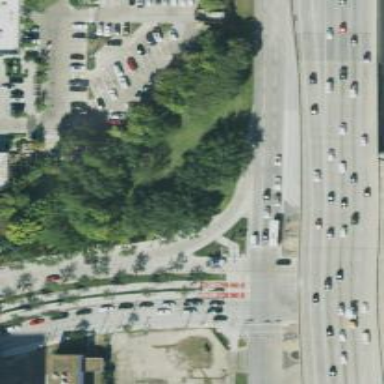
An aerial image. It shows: Frontage road connected to secondary link.